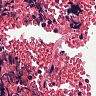
Metastatic tissue present: no